Field crop: tomato
Growth stage: 1
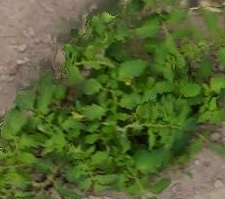
Species: tomato